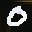
Label: 0